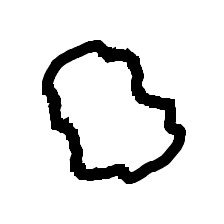
Shape: circle